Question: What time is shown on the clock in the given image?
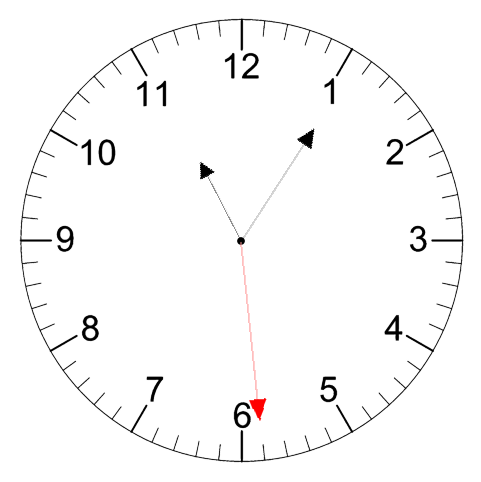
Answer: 11:05:29